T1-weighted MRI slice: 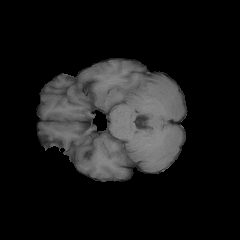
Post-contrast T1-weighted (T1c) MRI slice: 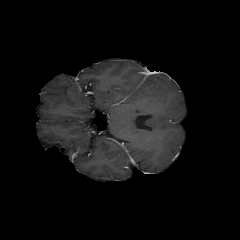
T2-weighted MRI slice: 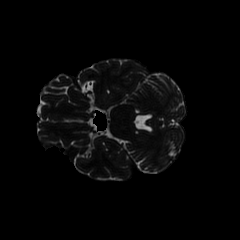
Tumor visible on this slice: no